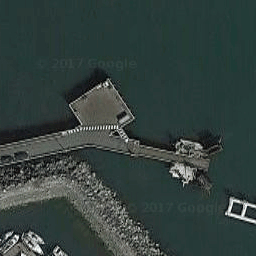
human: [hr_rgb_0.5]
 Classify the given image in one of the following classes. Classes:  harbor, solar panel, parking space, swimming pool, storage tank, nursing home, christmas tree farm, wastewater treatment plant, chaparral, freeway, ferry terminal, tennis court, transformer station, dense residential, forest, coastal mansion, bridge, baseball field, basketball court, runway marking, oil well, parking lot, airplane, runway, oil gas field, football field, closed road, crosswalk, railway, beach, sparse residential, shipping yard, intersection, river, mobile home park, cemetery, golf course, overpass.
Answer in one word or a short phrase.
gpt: ferry terminal